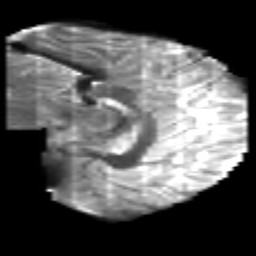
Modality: T2w
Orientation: sagittal
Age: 21
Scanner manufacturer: philips
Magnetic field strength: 3 T
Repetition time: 8.584 s
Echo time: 0.1268 s